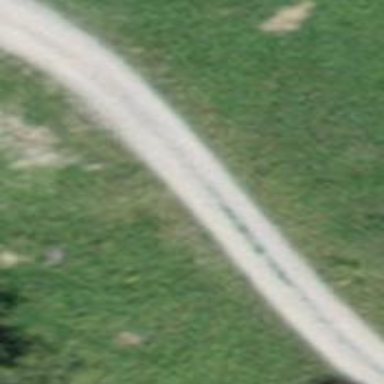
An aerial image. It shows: Track with grade2 tracktype.